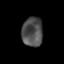
Tissue: skin
Cell type: Epithelial cells
Senescence score: 0.2719
Nuclear area (px): 599
Mean DAPI intensity: 77.91